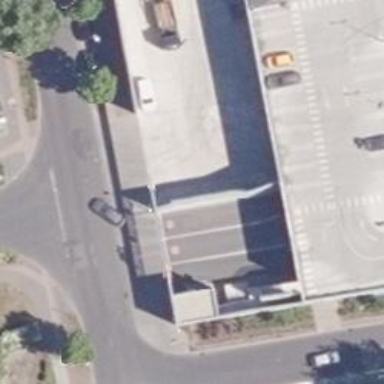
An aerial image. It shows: Entrance to multi-storey parking lot with asphalt surface.